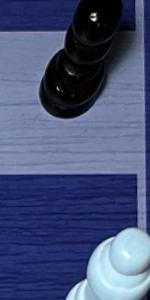
Label: Empty